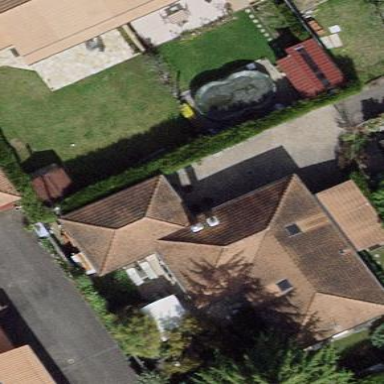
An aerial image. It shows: Garden enclosed by fence.